Field crop: tomato
Growth stage: 1
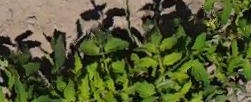
Species: tomato